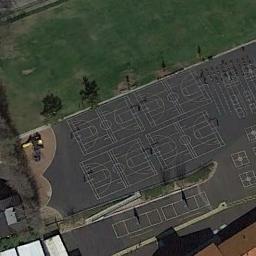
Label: basketball_court